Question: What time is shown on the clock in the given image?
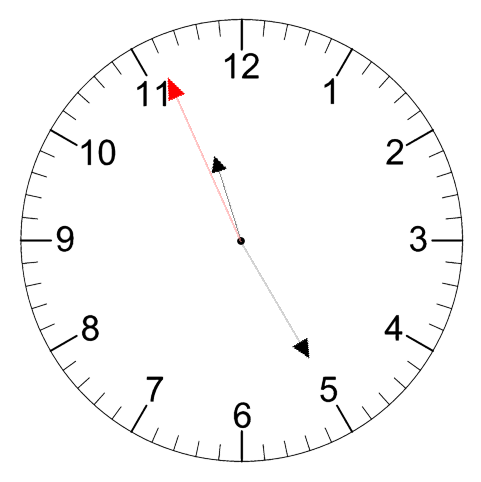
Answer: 11:24:56